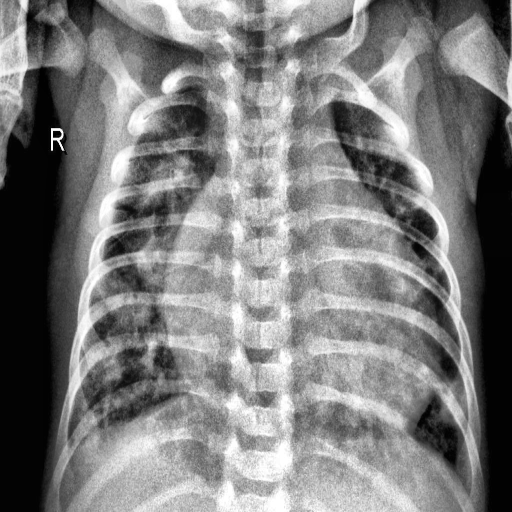
Finding: PNEUMONIA